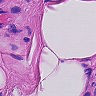
Metastatic tissue present: no